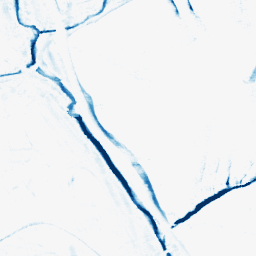
Category: morphological
Decomposition family: morphological_rect
Decomposition parameters: operation: closing
width: 10
height: 5
Upsampling method: edge_directed
Upsampling parameters: scale: 2
Upsampling scale: 2